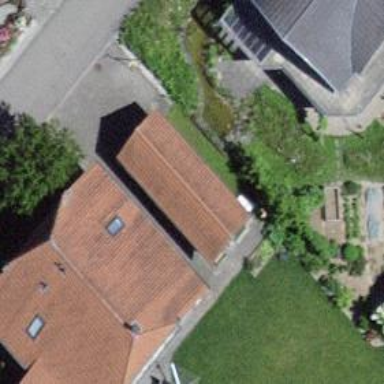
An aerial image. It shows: Garage building.